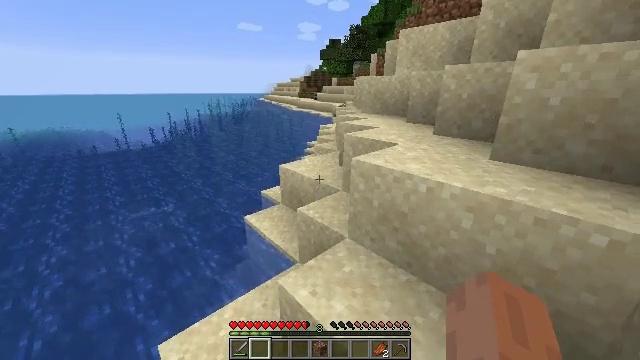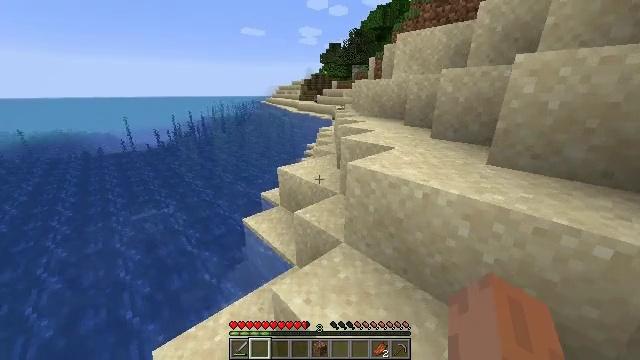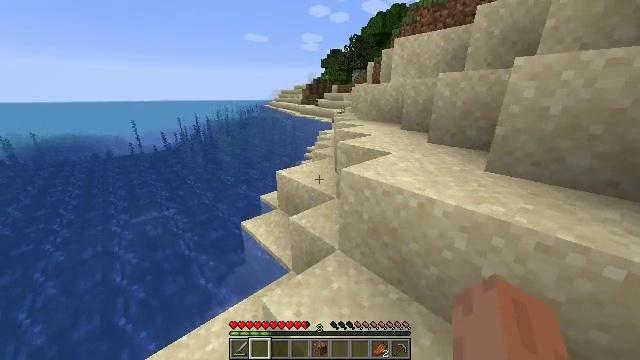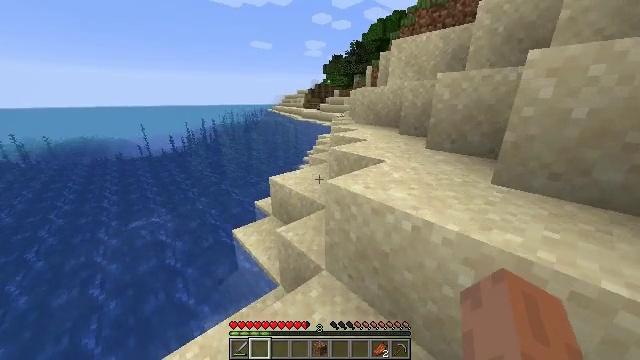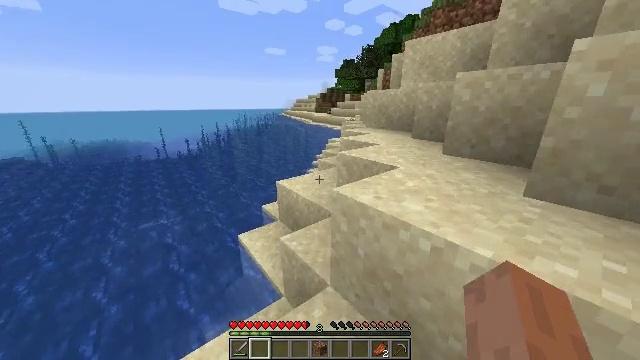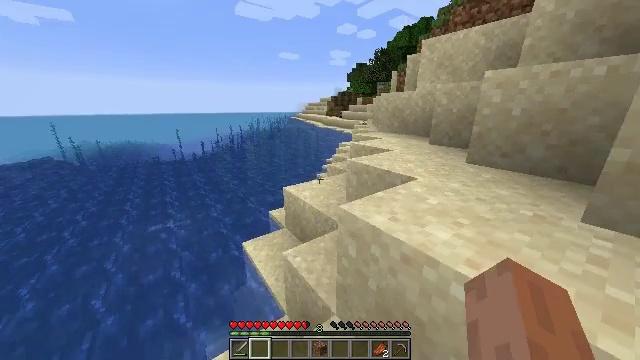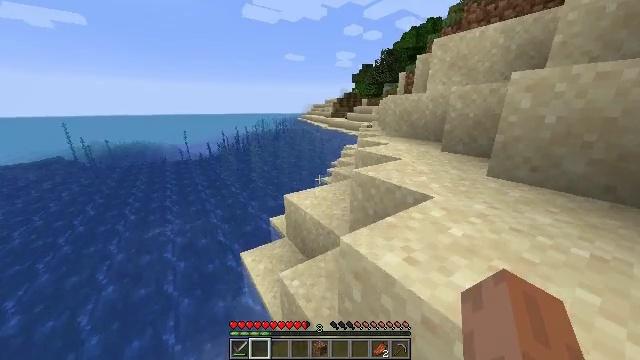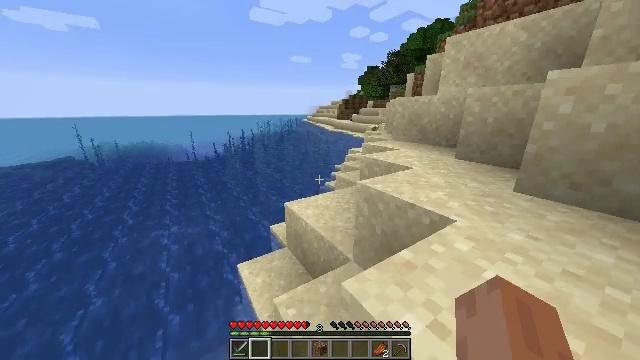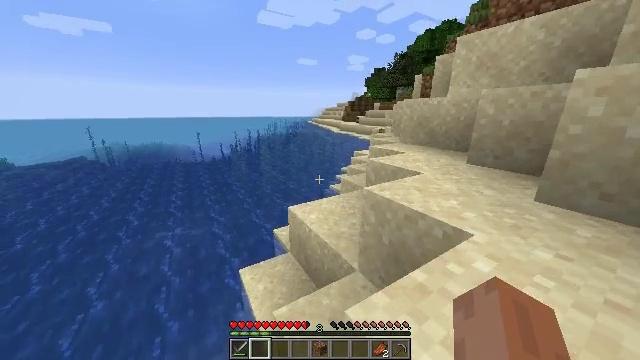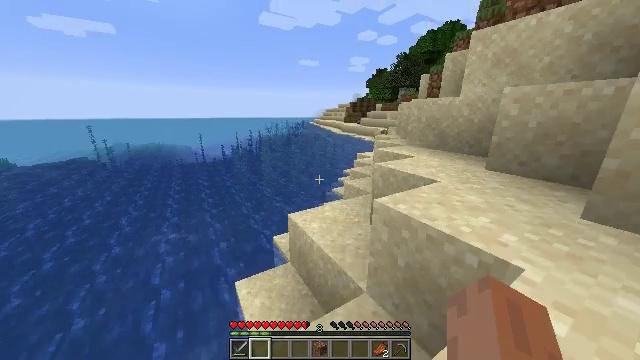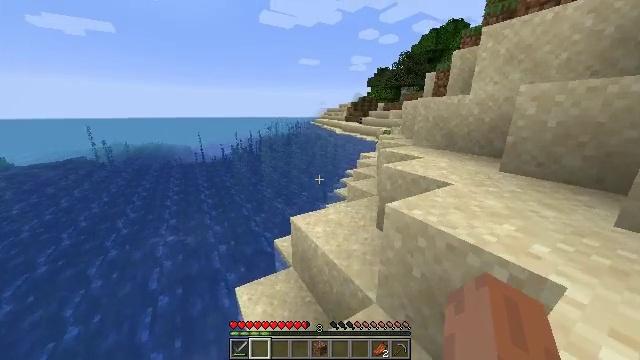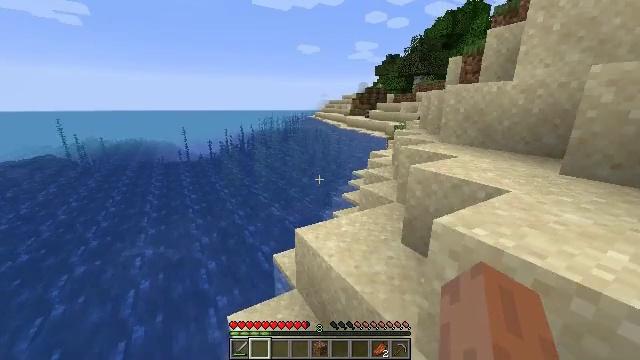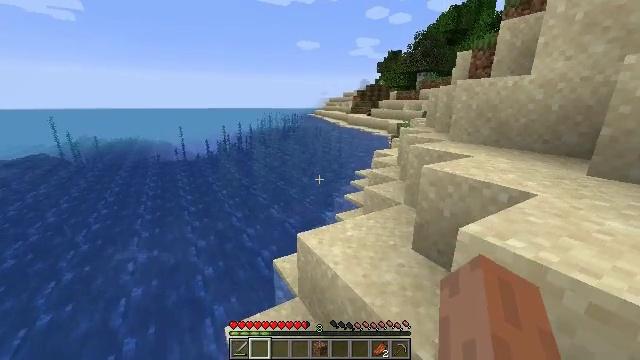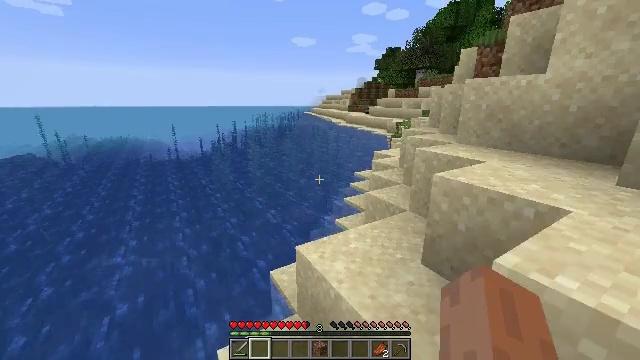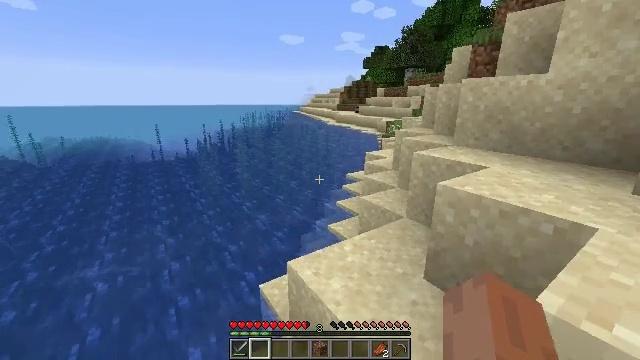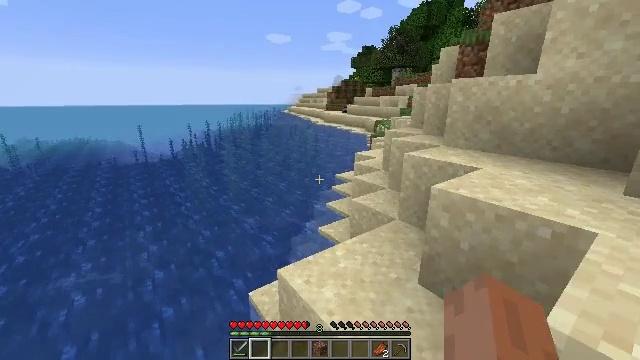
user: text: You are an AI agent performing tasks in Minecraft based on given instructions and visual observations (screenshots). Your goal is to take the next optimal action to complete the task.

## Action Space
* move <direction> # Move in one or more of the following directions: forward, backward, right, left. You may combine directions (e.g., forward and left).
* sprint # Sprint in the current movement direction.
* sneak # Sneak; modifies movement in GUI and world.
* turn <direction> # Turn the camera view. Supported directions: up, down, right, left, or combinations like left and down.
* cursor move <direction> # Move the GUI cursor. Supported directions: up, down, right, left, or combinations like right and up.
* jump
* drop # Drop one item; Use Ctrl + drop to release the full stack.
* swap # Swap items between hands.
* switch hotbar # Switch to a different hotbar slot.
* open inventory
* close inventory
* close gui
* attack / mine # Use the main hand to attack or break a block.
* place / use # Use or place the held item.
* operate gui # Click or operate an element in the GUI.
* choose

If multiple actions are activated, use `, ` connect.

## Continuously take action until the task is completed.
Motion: motion action
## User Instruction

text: Prepare cooked cod using the furnace.
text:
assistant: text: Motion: move forward and move right
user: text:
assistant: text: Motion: move forward and move right
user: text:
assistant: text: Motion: move forward
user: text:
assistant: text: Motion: move forward, turn left
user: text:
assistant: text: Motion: move forward, turn left
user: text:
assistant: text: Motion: move forward, turn left
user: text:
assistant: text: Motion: move forward, turn left
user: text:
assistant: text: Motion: move forward, turn left
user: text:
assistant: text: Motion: move forward
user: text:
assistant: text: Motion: move forward
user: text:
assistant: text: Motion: move forward
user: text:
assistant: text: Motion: move forward
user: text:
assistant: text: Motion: move forward
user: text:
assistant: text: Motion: move forward, turn right
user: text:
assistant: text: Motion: move forward, turn right
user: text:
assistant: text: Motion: move forward, turn right
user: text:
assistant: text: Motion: move forward, turn right
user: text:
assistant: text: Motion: move forward, turn right
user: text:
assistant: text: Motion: move forward, turn right
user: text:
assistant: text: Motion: move forward
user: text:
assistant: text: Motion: move forward
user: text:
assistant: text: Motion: move forward
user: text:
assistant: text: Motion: move forward
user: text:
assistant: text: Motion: move forward
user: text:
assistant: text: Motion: move forward, jump
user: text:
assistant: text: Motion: move forward, jump
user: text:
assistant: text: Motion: move forward, jump
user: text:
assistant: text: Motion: move forward, turn right, jump
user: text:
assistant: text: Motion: move forward and move right, turn right, jump
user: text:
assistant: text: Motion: move forward and move right, jump